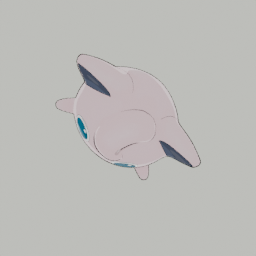
Label: animals